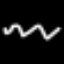
Label: squiggle